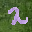
Label: 2